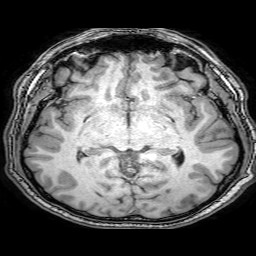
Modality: T1w
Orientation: coronal
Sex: male
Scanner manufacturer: philips
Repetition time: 0.008365 s
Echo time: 0.00389 s